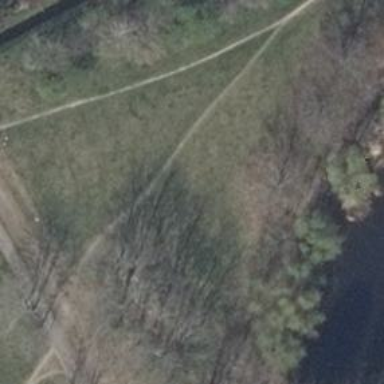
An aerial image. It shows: Path covered in grass.